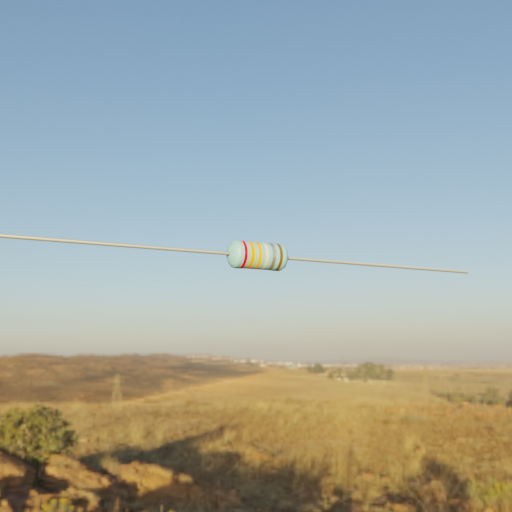
Resistor colour bands (in order): red, orange, orange, silver, silver, brown